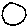
Label: circle